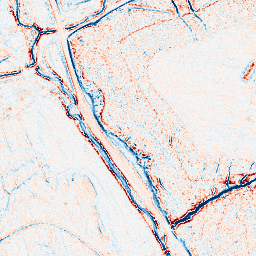
Category: edge_preserving
Decomposition family: anisotropic_diffusion
Decomposition parameters: iterations: 20
kappa: 30
gamma: 0.05
Upsampling method: edge_directed
Upsampling parameters: scale: 4
Upsampling scale: 4